Question: Given a description of the three-view drawing of a solid figure, find the maximum number of small cubes that the solid figure can be composed of when the three-view constraints are met.
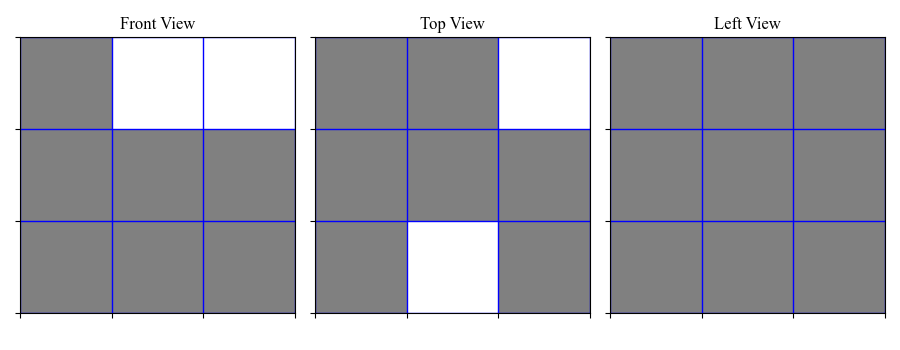
Answer: 17